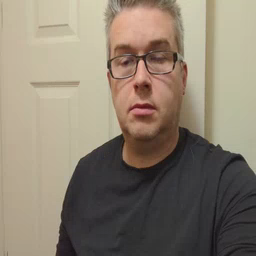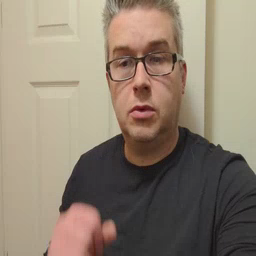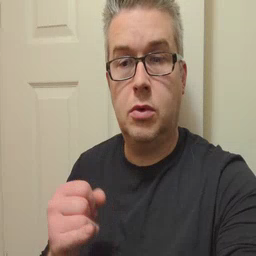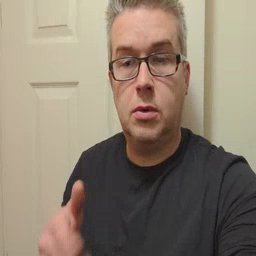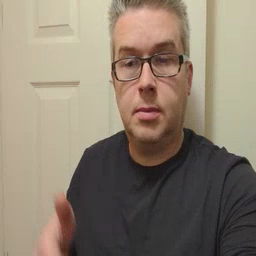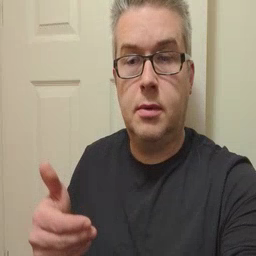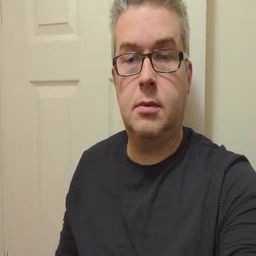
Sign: jeans